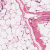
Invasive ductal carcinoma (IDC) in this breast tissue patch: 0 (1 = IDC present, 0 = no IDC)